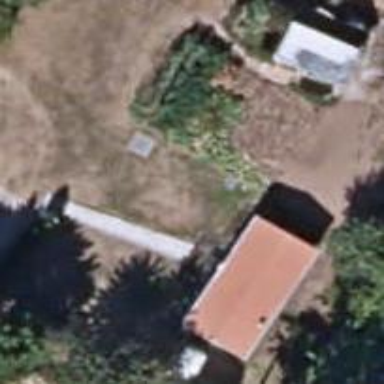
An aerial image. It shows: Simple house.